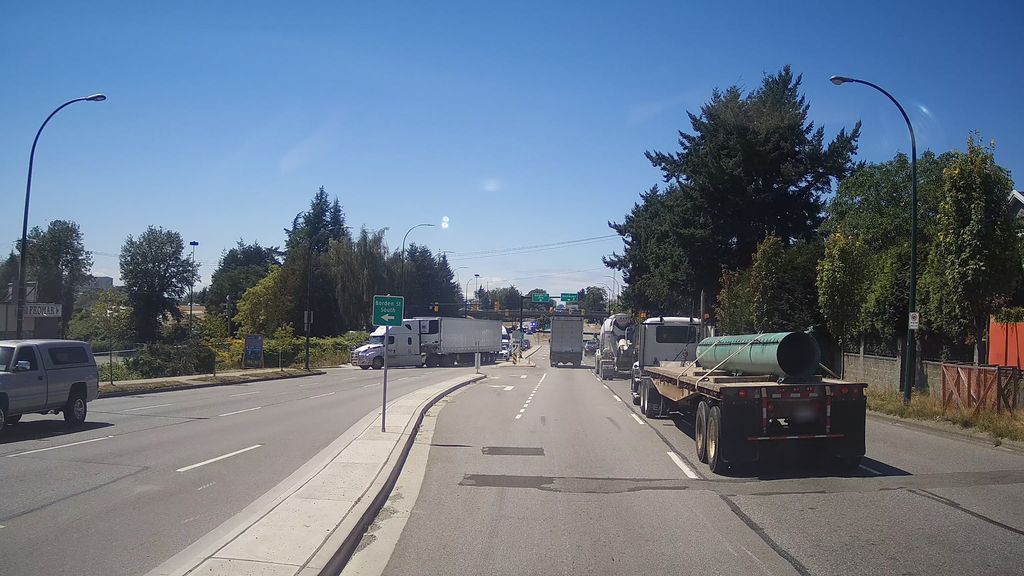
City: vancouver